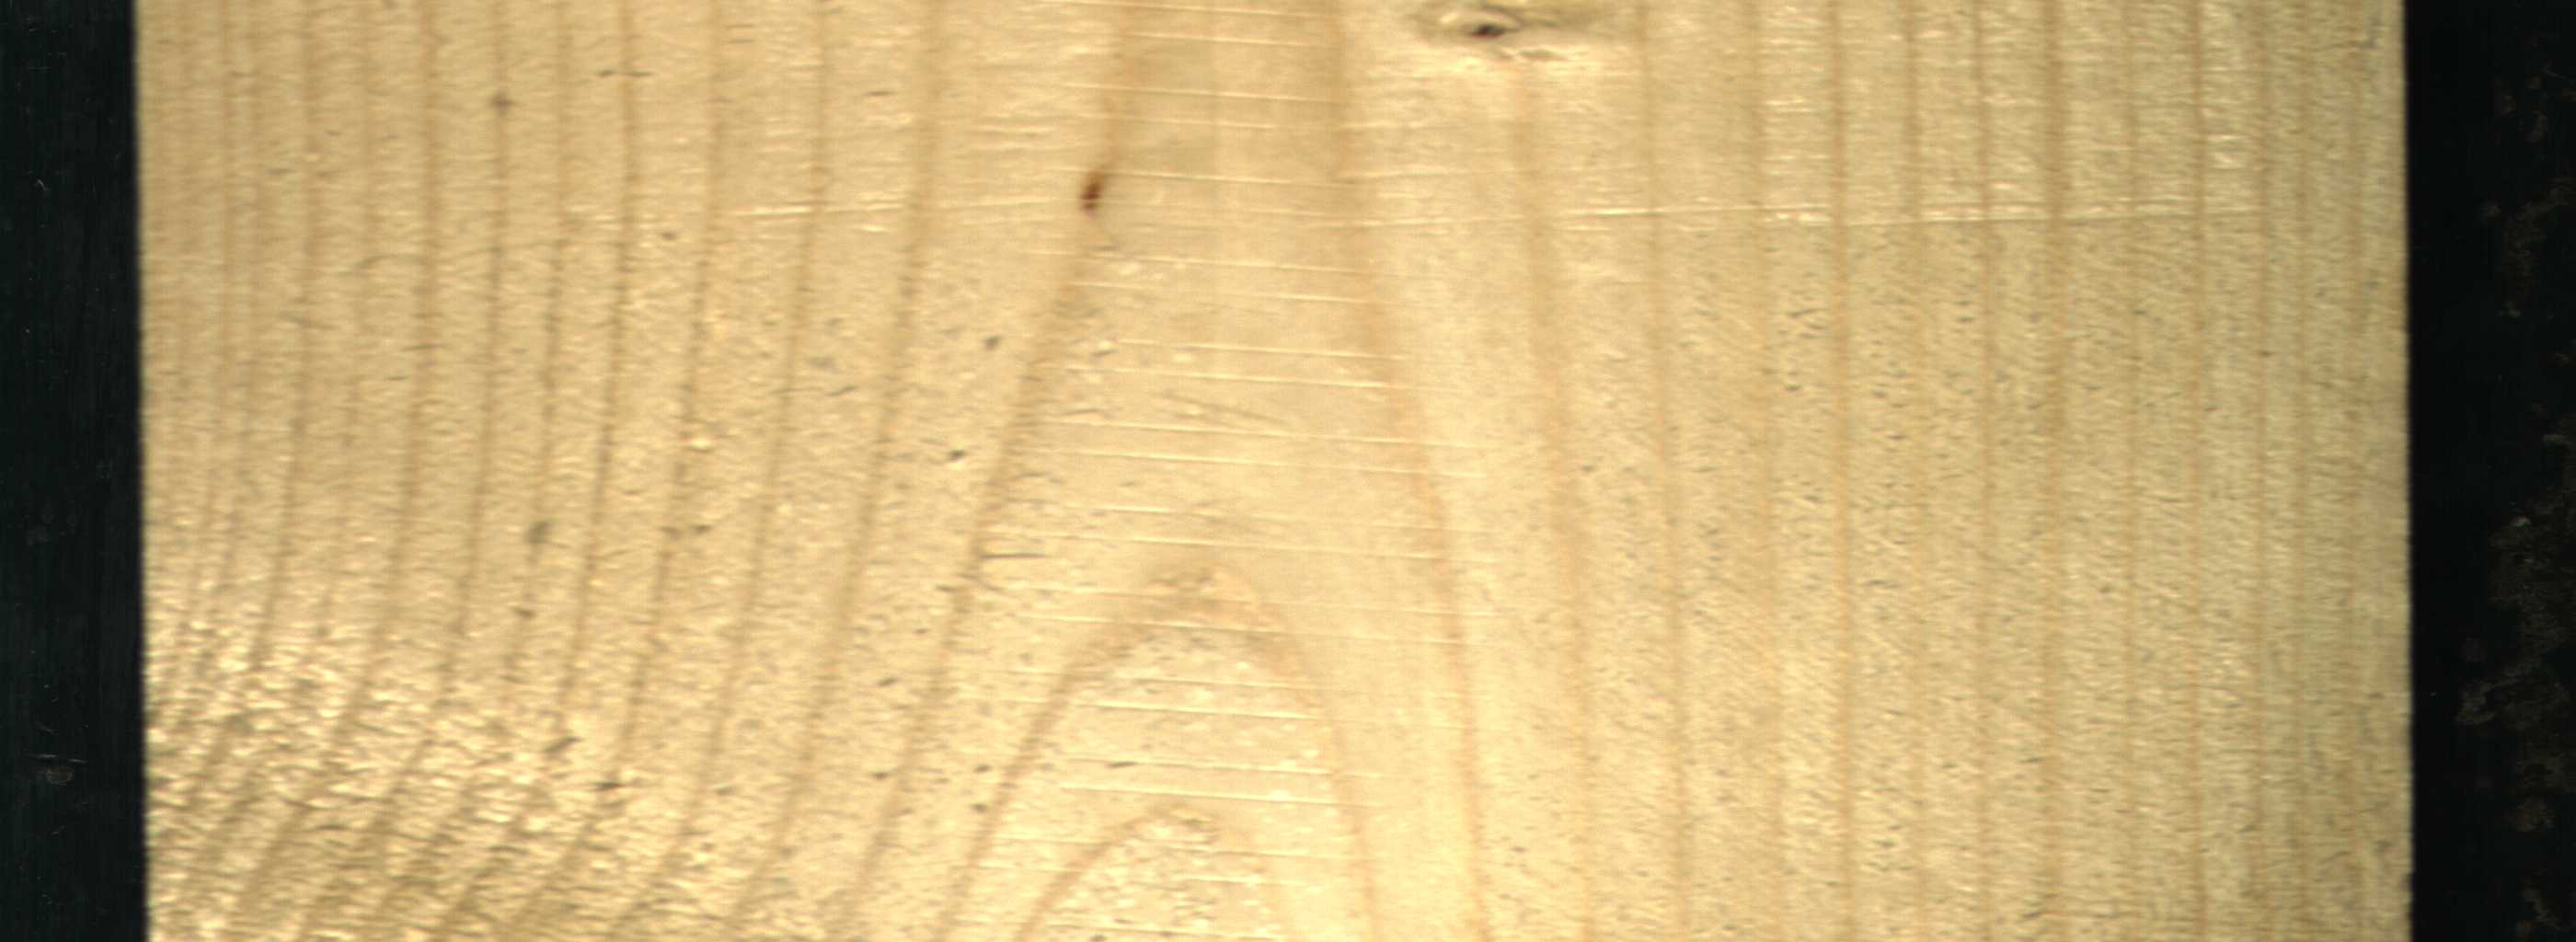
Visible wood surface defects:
resin
Live_Knot